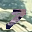
Label: 7